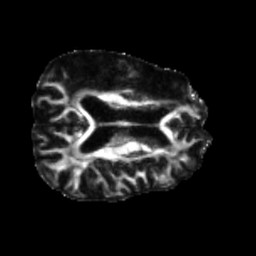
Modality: FA
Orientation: axial
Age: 56
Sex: male
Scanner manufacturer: siemens
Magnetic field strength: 3 T
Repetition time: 5.25 s
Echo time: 0.08 s